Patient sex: M
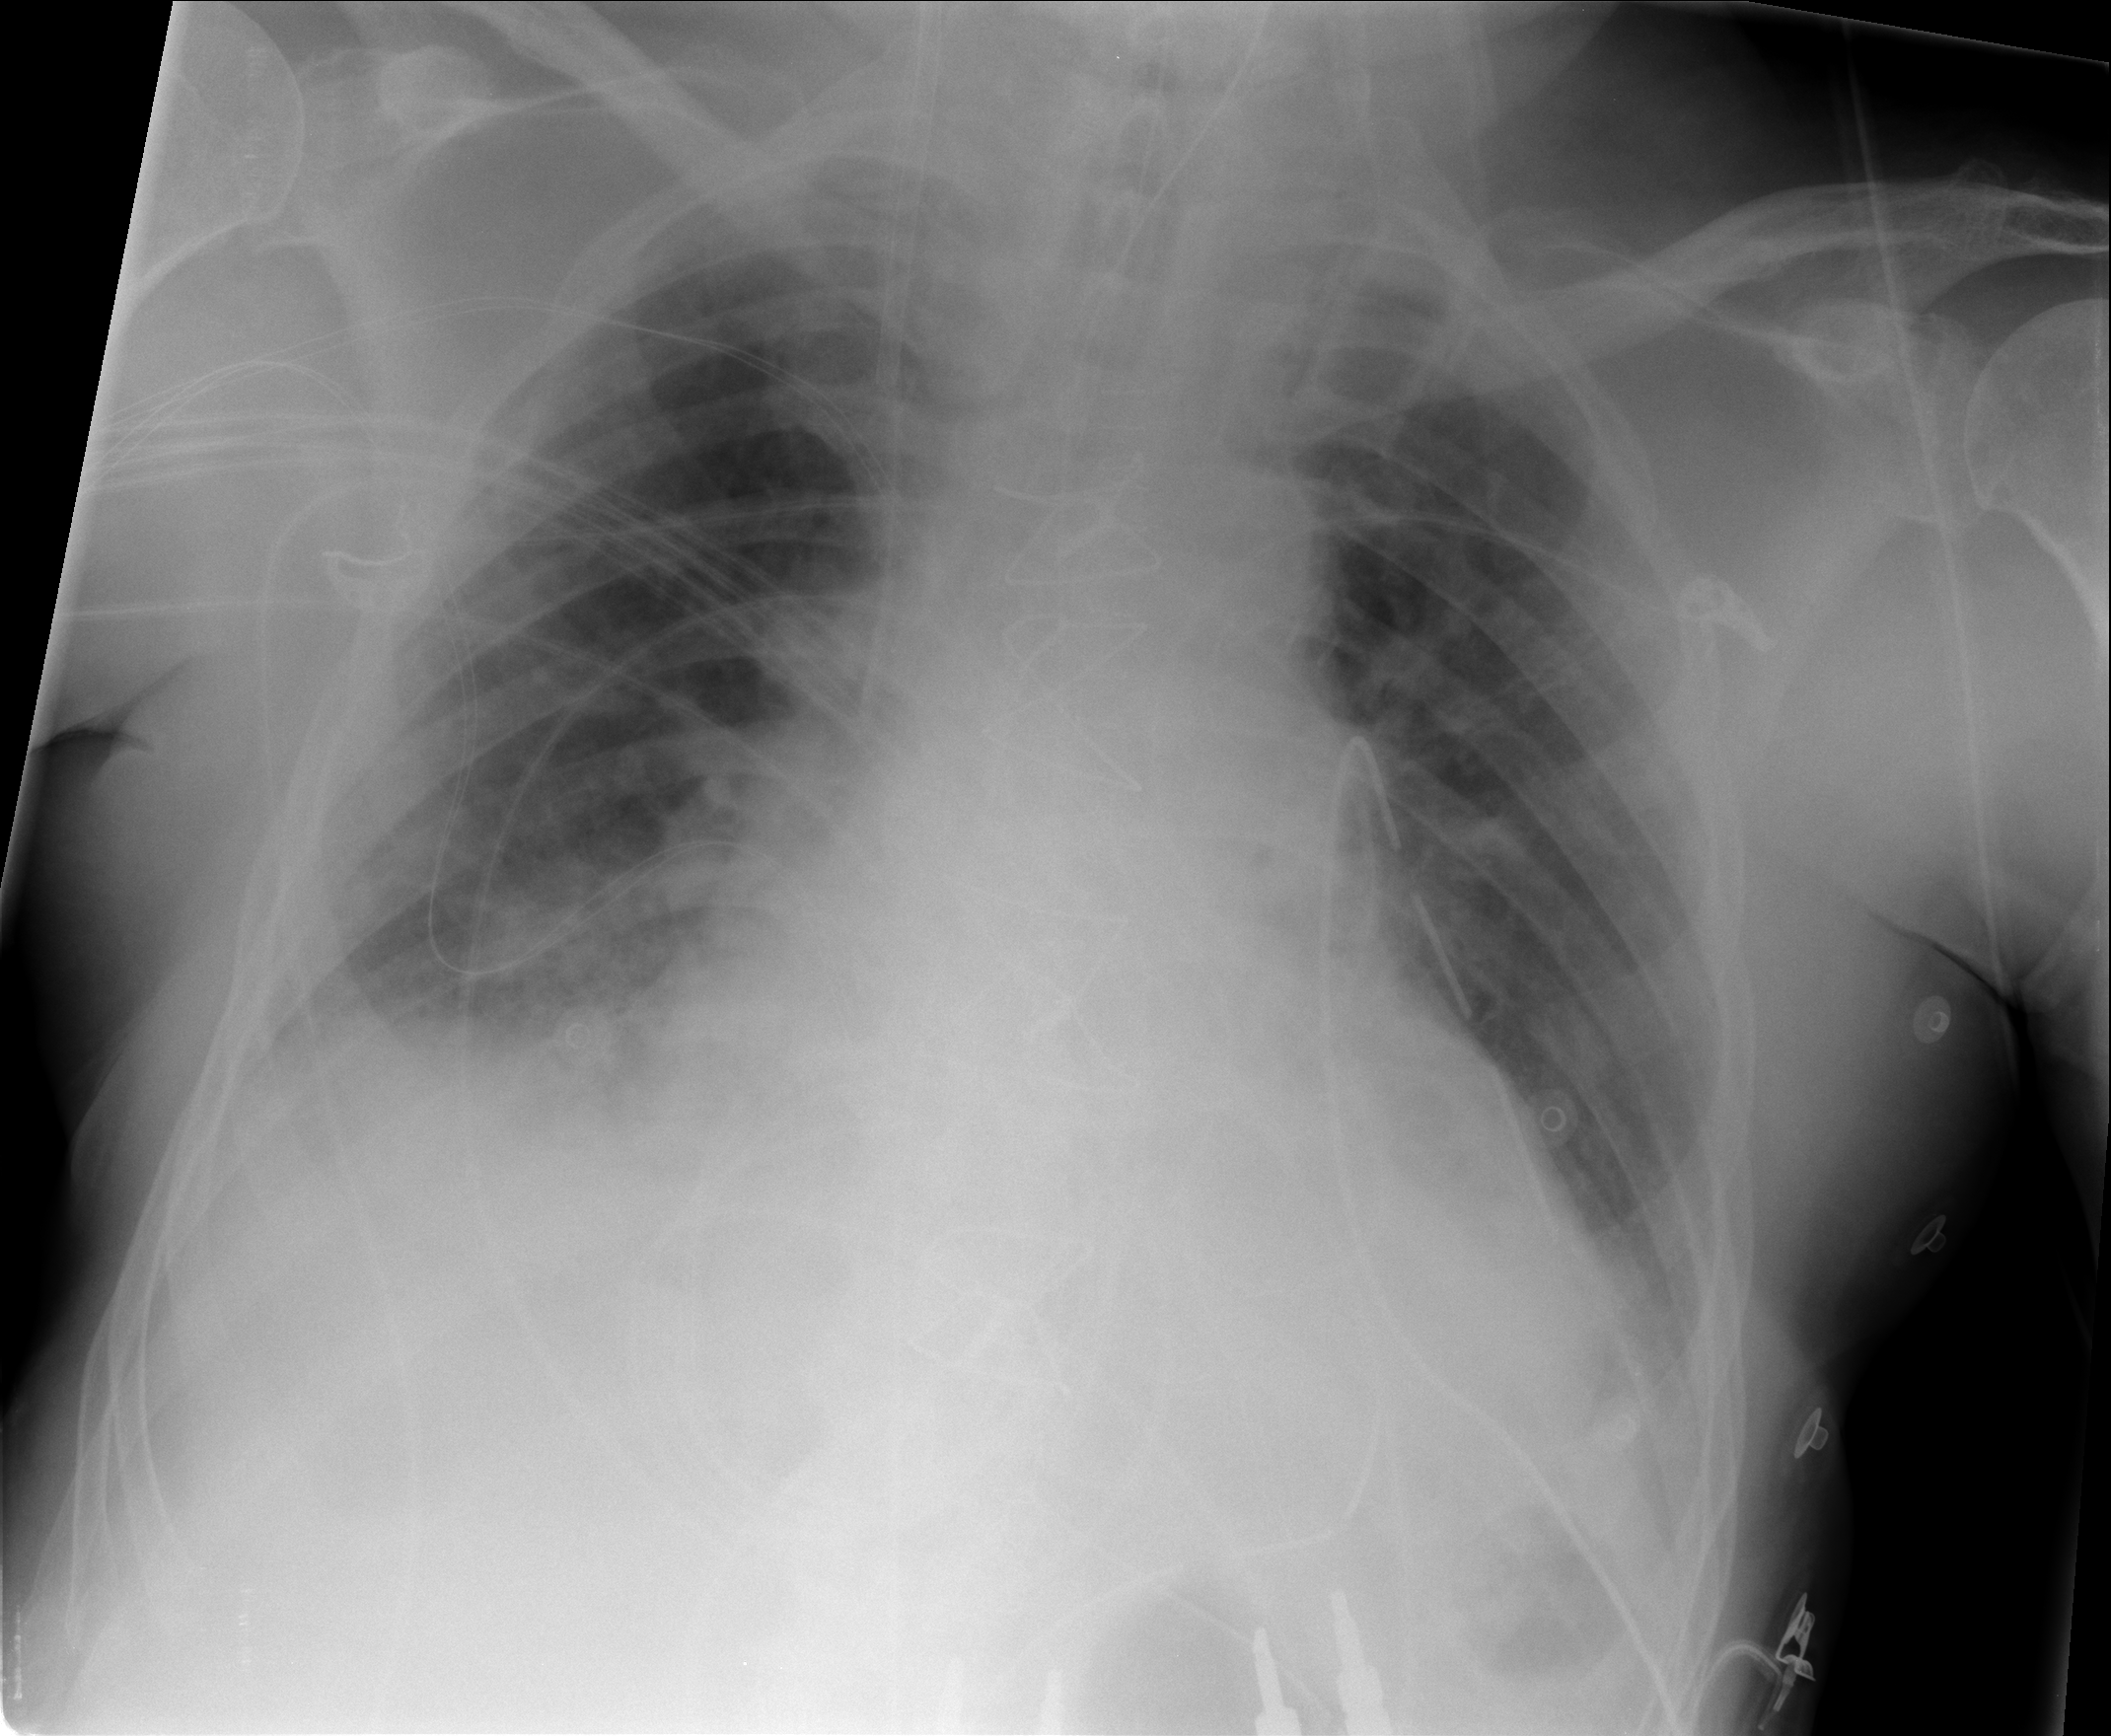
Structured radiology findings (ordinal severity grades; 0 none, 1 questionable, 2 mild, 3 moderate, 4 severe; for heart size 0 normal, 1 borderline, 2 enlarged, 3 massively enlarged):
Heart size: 2
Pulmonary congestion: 2
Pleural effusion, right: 2
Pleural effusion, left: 1
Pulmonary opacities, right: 2
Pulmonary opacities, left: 1
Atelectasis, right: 2
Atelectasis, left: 0